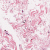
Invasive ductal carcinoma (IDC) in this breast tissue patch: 0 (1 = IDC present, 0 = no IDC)